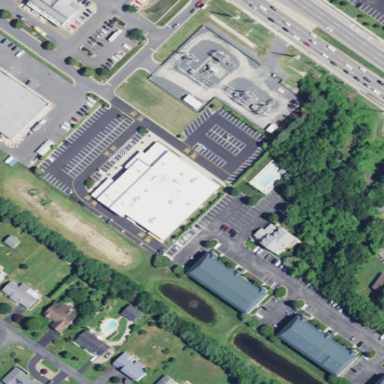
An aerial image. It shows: Building with bowling alley inside.